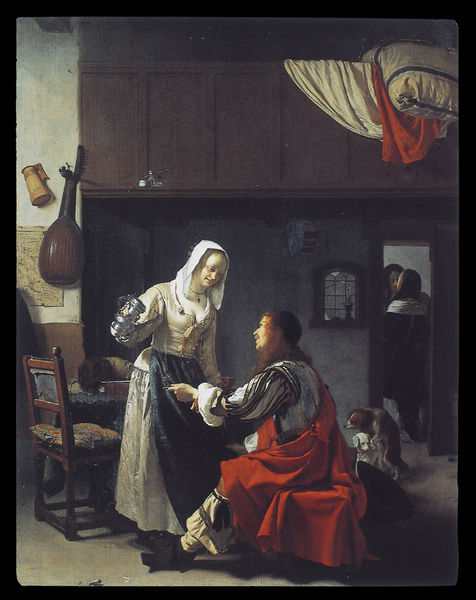
Titel: Interieurszene
Künstler: Frans van Mieris
Institution: Den Haag, Mauritshuis
Schlagwörter: gemälde, mann, sitzen, busen, fenster, frau, kleid, männer, raum, stuhl, tisch, weiss, hund, rot, wand, stehen, bild, mantel, decke, paar, gitarre, kanne, krug, magd, kuss, küssen, liebe, kissen, wein, polster, kopftuch, bett, bettdecke, becher, flirt, laute, mandoline, schänke, wirt, betten, zither, gast, wirtin, freier, einschenken, taverne, sexualität, bewtt